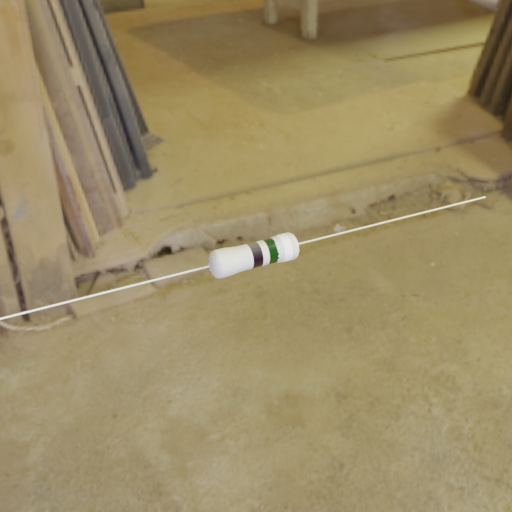
Resistor colour bands (in order): black, black, white